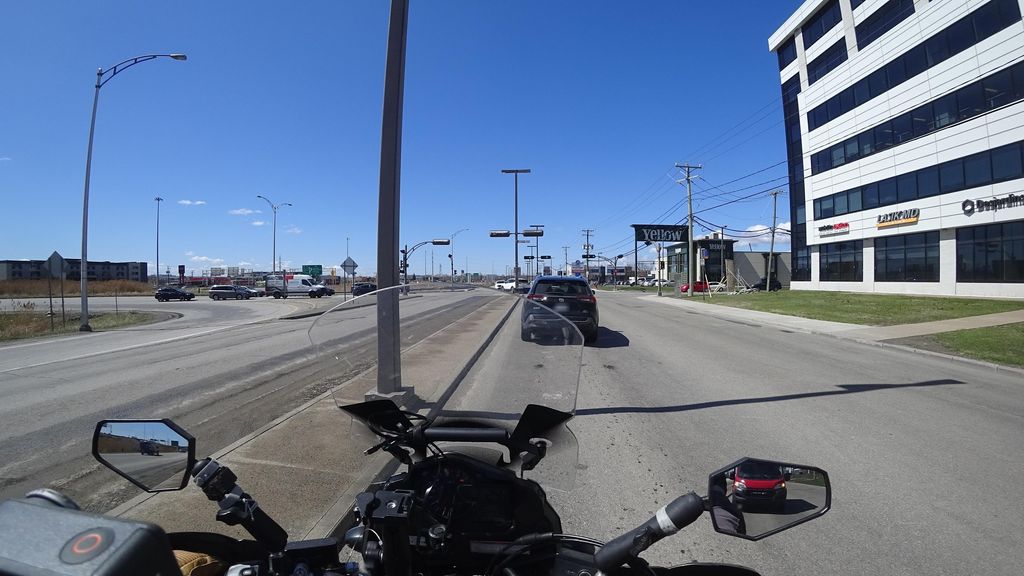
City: quebec_city